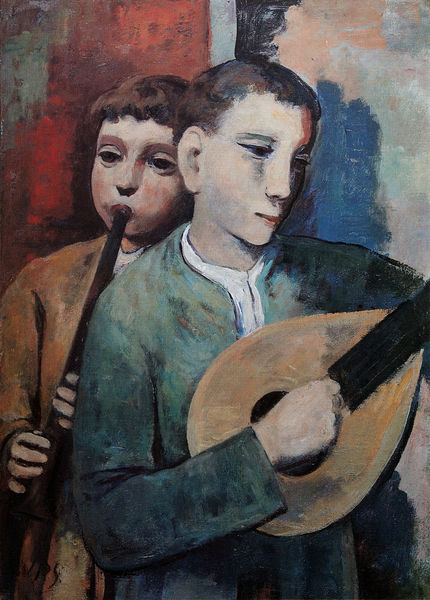
Titel: Musizierende Knaben
Künstler: Werner Paul Schmidt
Standort: München
Institution: Städtische Galerie im Lenbachhaus
Schlagwörter: blau, weiß, gelb, grün, kubismus, mädchen, braun, haar, hintergrund, mund, männer, nase, türkis, rot, hemd, jacke, wand, augen, gesicht, kragen, hände, porträt, auge, kind, gitarre, instrumente, musik, musiker, rosa, kinder, farbig, spieler, jungen, hemden, fläche, flächen, men, red, white, black, einfach, face, green, painting, portrait, yellow, spielen, musizieren, junge, jackett, jacket, knabe, jungs, flöte, hand, picasso, eyes, laute, mandoline, saiten, shadow, music, musikinstrumente, musikanten, braque, zusammenspiel, aufen, blockflöte, chidlren, flute, gitarrensaiten, instruments, kids, musicians, playing, sita